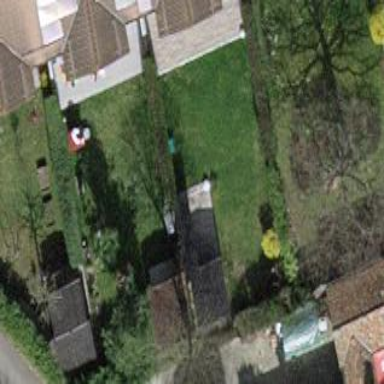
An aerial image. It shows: Garden surrounded by fence.